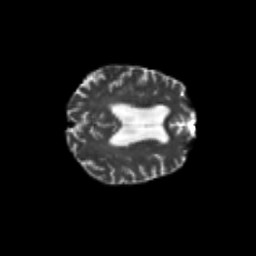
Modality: T2w
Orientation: axial
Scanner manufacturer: siemens
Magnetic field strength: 3 T
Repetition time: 6.8 s
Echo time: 0.093 s